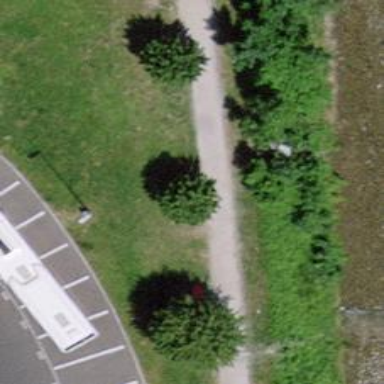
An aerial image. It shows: Gravel path with embankment.